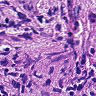
Metastatic tissue present: yes